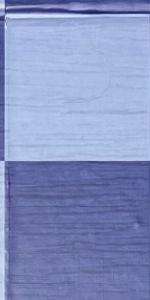
Label: Empty